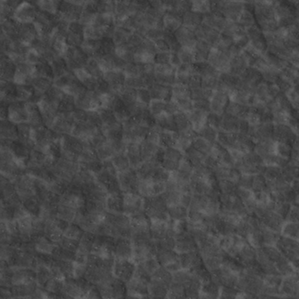
Label: non_frost